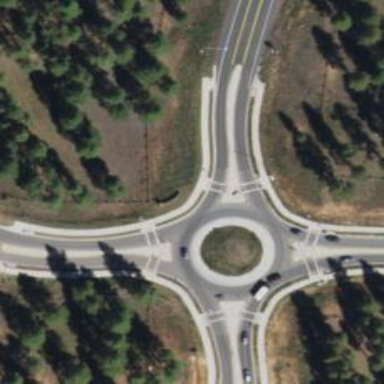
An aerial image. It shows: Primary highway intersecting roundabout.